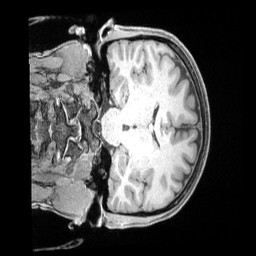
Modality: T1w
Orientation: coronal
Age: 33
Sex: female
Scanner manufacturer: siemens
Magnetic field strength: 3 T
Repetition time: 2 s
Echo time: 0.00211 s